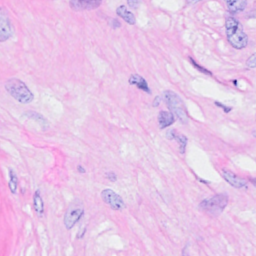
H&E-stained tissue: Breast